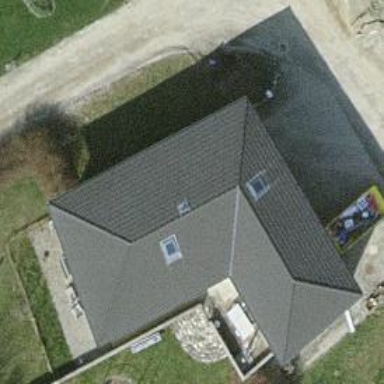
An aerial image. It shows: View of roof with edges.